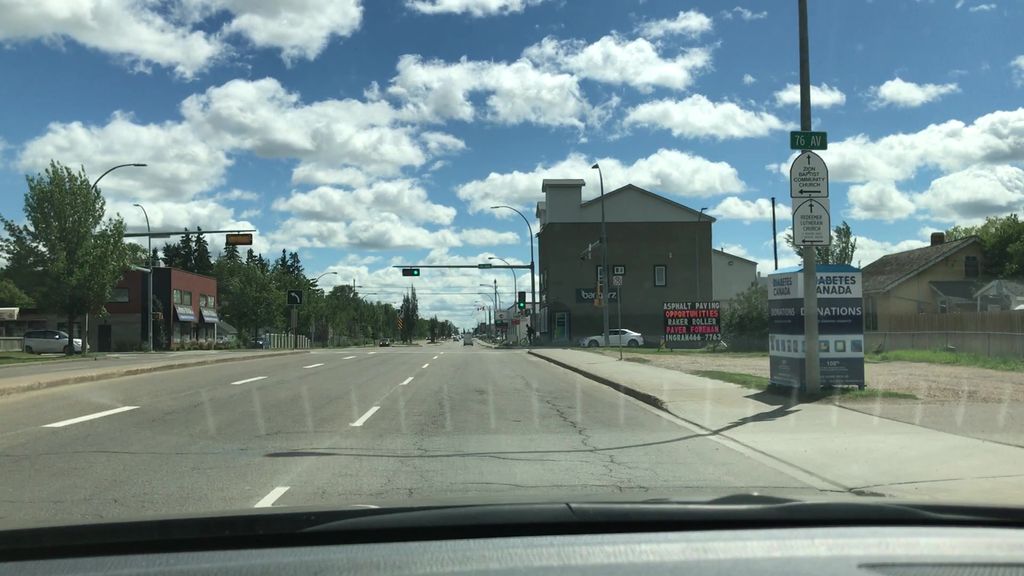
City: edmonton